Field crop: tomato
Growth stage: 1
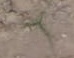
Species: cyperus